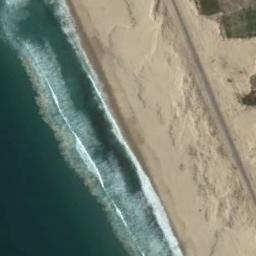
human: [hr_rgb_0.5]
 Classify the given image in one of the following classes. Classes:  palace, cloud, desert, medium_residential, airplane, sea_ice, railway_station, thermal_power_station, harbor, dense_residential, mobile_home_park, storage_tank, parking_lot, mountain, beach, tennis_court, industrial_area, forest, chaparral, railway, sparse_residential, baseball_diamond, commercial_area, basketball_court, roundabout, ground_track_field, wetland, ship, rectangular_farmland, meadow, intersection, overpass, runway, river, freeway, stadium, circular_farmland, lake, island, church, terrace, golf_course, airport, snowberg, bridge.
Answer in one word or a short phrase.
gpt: beach